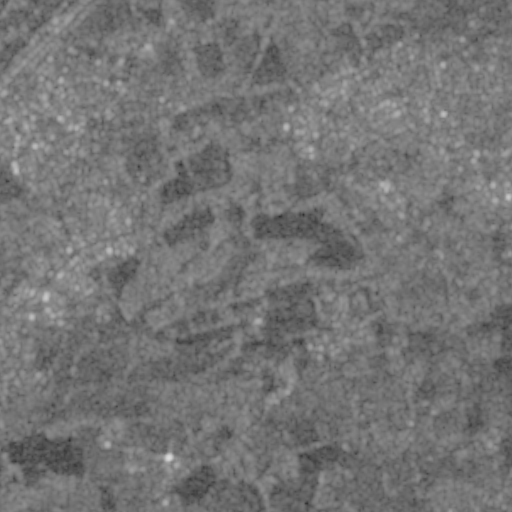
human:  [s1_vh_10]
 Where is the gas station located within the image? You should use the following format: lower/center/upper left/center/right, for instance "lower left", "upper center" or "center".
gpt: The gas station is located in the center left of the image.
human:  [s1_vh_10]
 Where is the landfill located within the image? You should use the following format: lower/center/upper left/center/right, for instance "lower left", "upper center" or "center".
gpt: There is no landfill in the image.

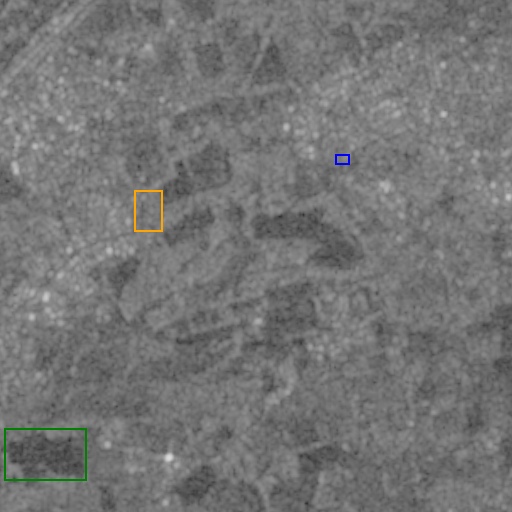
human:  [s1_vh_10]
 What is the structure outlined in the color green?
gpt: The structure outlined in green is a crop field.
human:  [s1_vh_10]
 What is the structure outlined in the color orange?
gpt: The structure outlined in orange is a park.
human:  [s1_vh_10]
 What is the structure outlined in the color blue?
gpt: The structure outlined in blue is a parking lot.
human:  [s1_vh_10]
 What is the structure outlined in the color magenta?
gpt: There is no magenta outline.